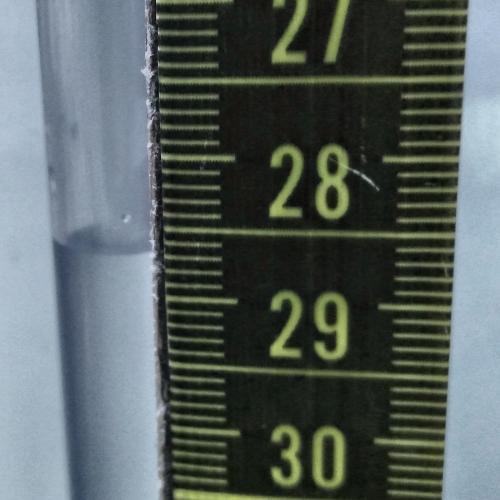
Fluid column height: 28.7 cm